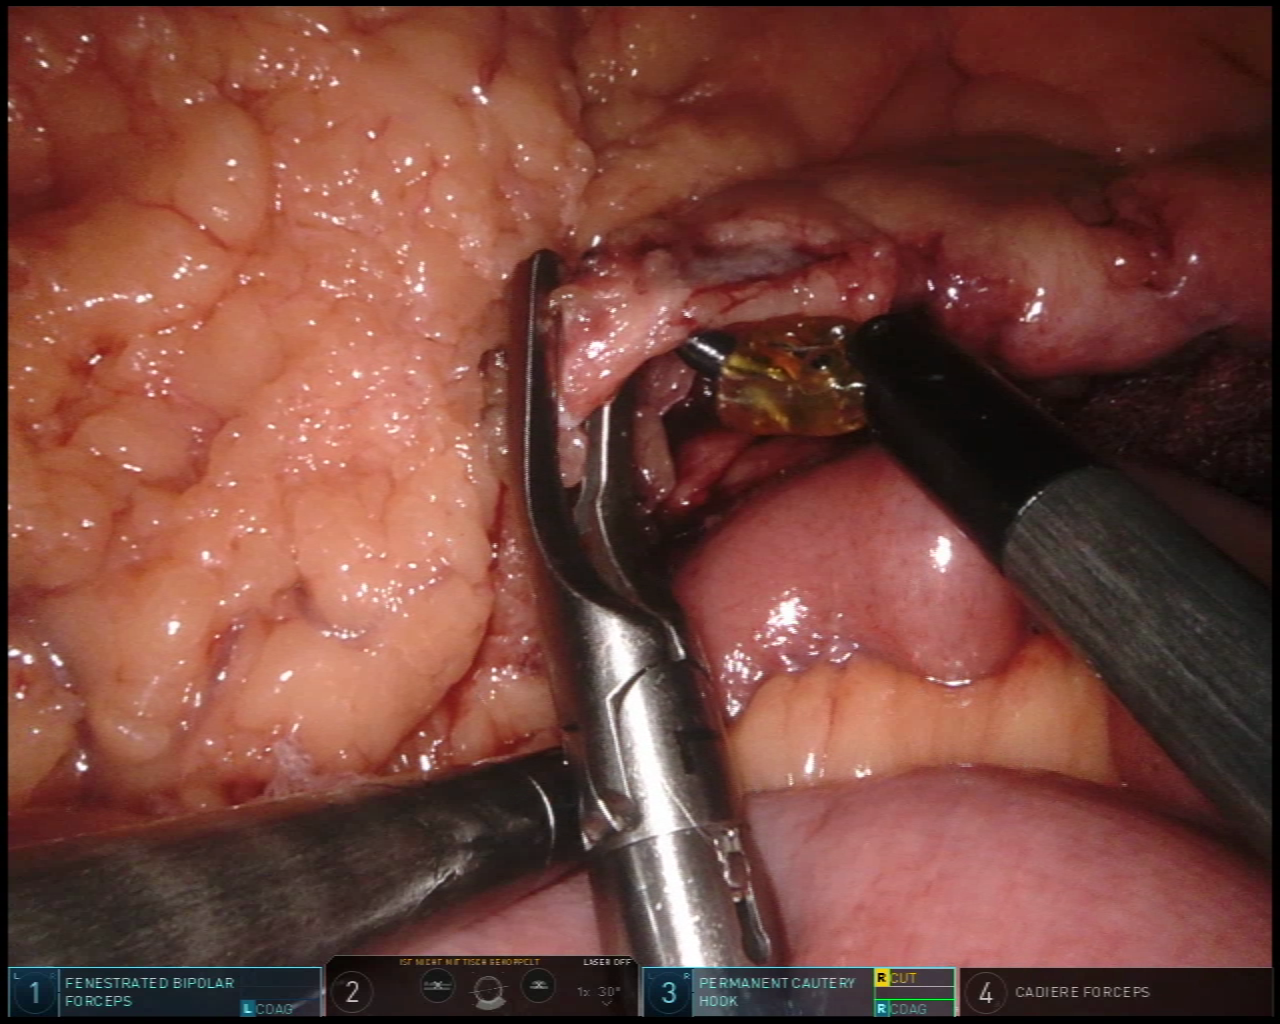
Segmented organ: intestinal_veins
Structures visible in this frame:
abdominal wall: no
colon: no
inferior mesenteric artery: no
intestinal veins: yes
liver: no
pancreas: no
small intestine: yes
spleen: no
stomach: no
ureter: no
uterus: no
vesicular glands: no